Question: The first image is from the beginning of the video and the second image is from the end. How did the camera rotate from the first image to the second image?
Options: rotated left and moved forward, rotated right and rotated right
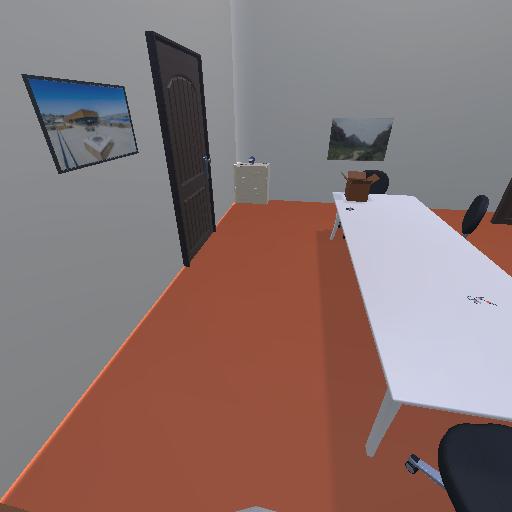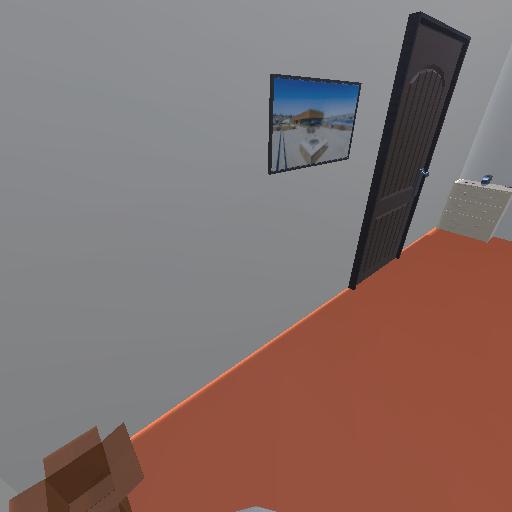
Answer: rotated left and moved forward